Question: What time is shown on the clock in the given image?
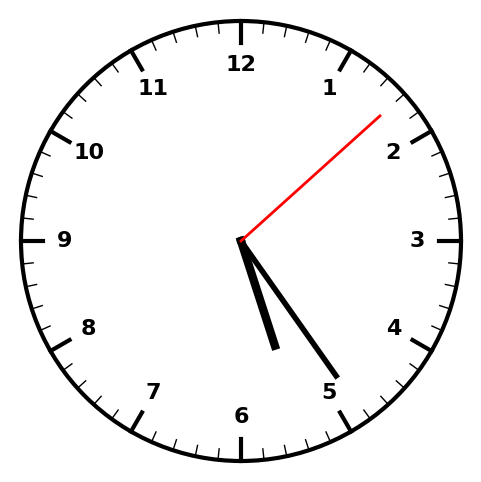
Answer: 05:24:08